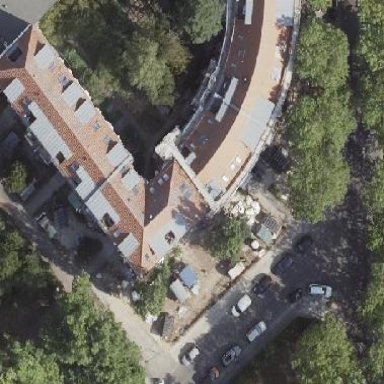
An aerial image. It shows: Apartment building with hipped roof.